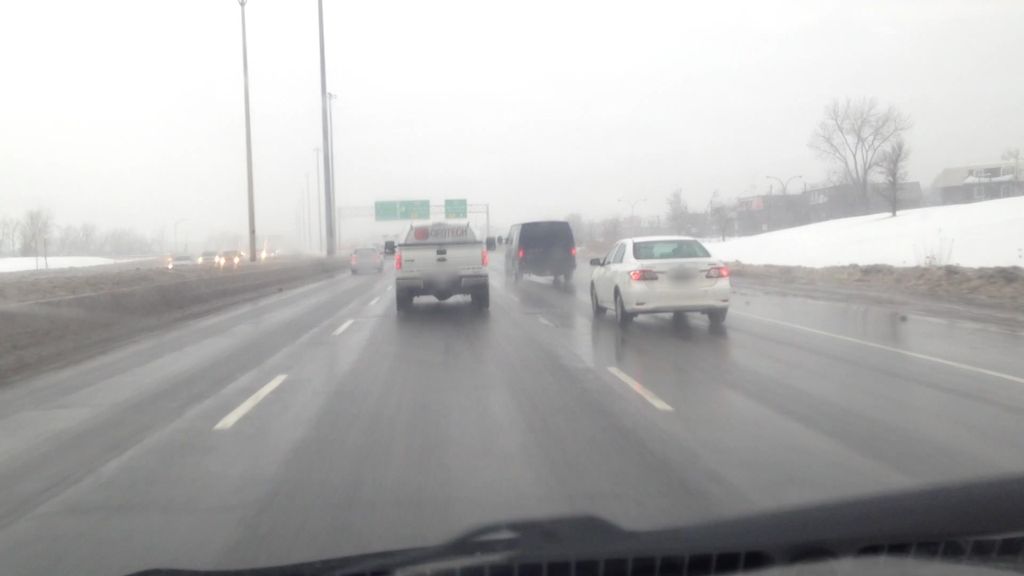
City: montreal